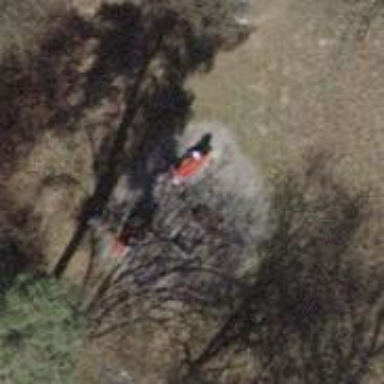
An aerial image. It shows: Red bench.